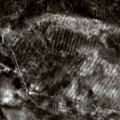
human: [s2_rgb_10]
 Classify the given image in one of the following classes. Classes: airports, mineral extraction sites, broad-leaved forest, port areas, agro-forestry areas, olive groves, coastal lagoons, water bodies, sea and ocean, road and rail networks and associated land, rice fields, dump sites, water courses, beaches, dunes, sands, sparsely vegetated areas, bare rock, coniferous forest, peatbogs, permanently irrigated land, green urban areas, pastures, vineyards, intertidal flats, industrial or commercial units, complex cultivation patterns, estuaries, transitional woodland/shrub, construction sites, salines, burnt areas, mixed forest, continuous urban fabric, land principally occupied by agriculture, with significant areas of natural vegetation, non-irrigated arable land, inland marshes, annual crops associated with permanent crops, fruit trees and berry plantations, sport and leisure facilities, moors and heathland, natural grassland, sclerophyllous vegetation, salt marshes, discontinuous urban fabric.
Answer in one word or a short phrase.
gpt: coniferous forest, mixed forest